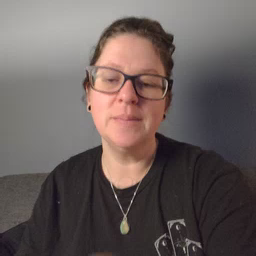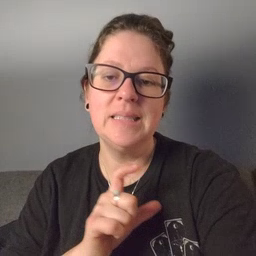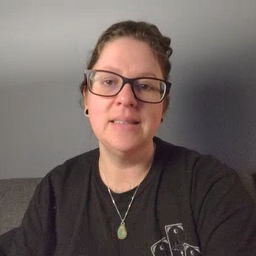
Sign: police